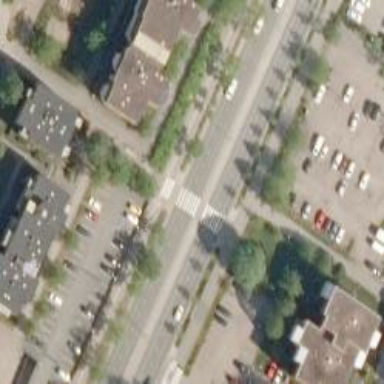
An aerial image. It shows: Uncontrolled crossing with pedestrian island.